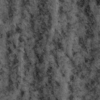
Label: not_dusty